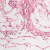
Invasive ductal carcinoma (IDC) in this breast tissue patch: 0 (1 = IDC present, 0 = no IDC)